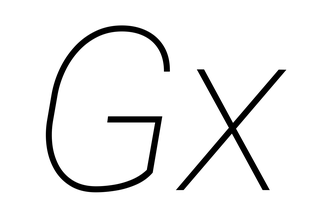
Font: Roboto-Italic_Thin_Italic